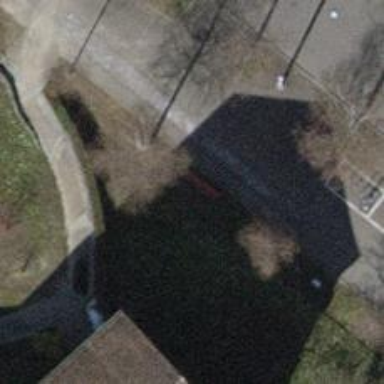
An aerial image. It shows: Red bench.